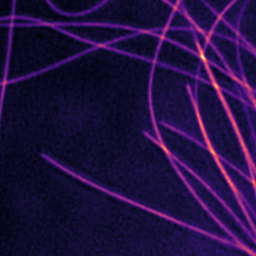
Label: Super-resolution Microtubules image